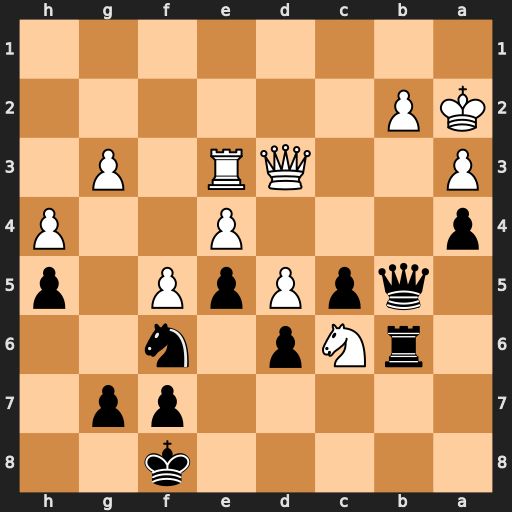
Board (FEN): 5k2/5pp1/1rNp1n2/1qpPpP1p/p3P2P/P2QR1P1/KP6/8
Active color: b
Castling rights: -
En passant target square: -
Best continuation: Qxb2#